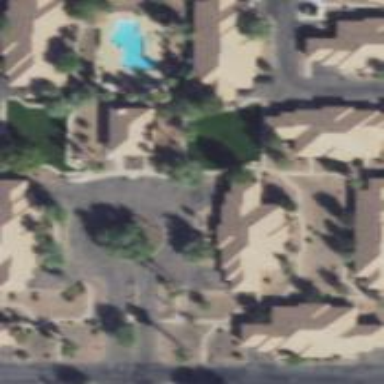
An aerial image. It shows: Image showing building with apartments.